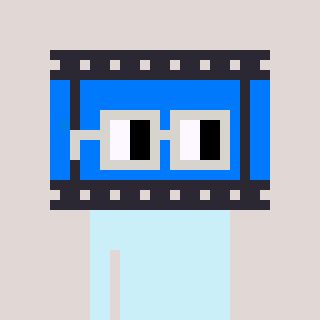
a pixel art character with square light gray glasses, a film strip-shaped head and a orange-colored body on a warm background